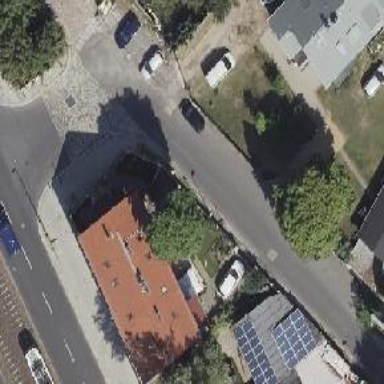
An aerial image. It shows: Gabled roof adorns the apartments building.